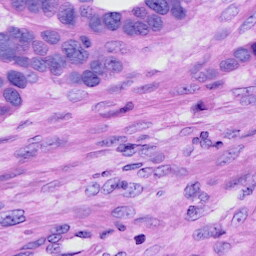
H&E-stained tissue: Ovarian